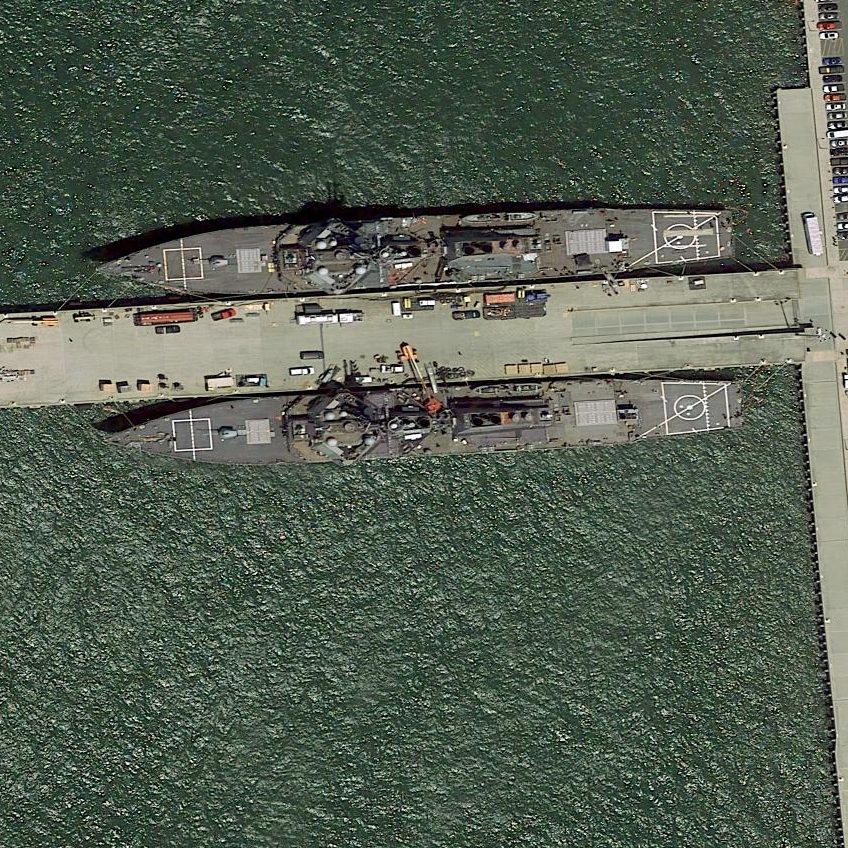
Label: destroyer